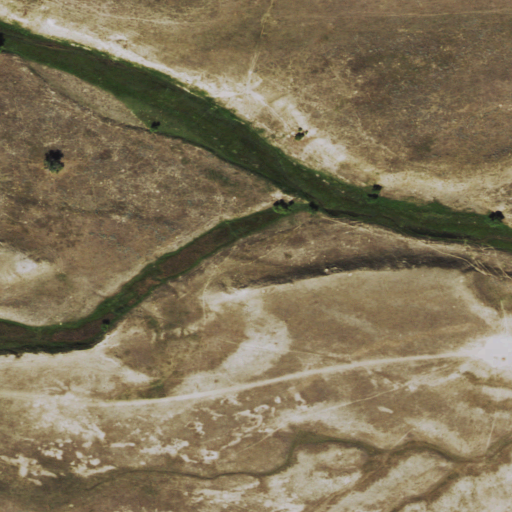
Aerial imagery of valley in Wyoming named Thompson Draw containing grassland, shrub, and herbaceous wetlands